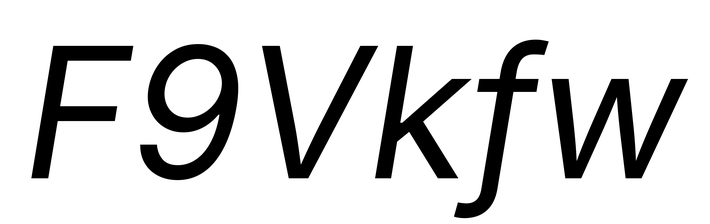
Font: Inter-Italic_Italic